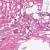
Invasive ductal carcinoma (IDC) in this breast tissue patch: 0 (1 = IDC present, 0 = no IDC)